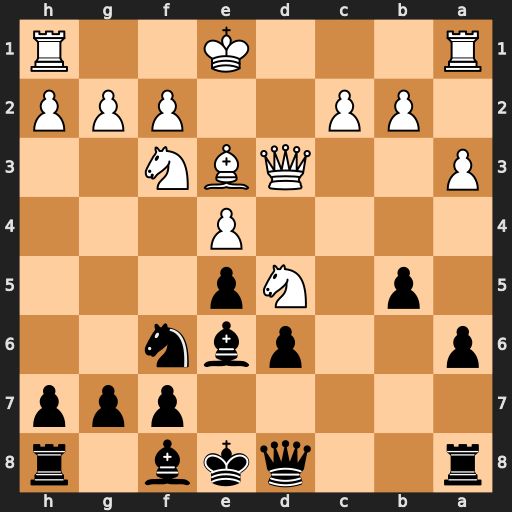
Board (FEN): r2qkb1r/5ppp/p2pbn2/1p1Np3/4P3/P2QBN2/1PP2PPP/R3K2R
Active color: b
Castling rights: KQkq
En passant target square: -
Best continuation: Bxd5 exd5 e4 Qe2 exf3